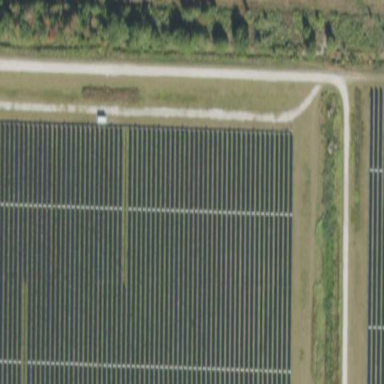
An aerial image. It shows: Solar power generator with photovoltaic panels.